Interaction volume radius: 10 \u00c5
Interaction volume height: 20 \u00c5
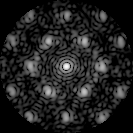
Disorder parameter: 0.4276